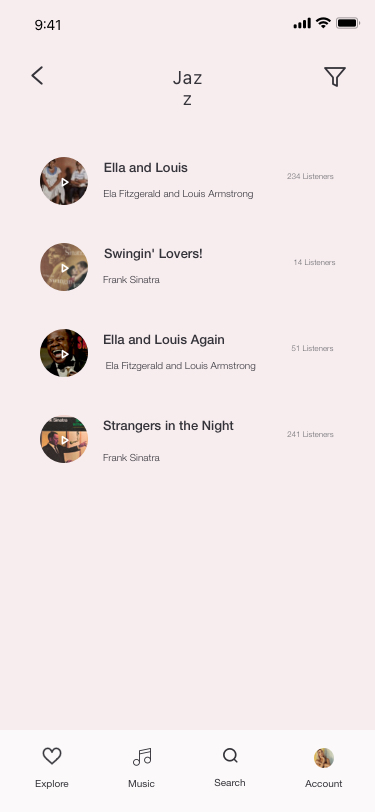
Text in this UI design:
Explore
Music
Account
Search
Ella and Louis
Ela Fitzgerald and Louis Armstrong
234 Listeners
Swingin' Lovers!
Frank Sinatra
14 Listeners
Ella and Louis Again
 Ela Fitzgerald and Louis Armstrong
51 Listeners
Strangers in the Night
Frank Sinatra
241 Listeners
Jazz